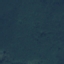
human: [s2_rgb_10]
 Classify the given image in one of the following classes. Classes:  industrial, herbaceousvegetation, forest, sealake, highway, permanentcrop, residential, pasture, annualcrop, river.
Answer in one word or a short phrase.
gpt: Forest